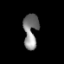
Tissue: lung
Cell type: Others
Senescence score: 0.6019
Nuclear area (px): 480
Mean DAPI intensity: 128.794